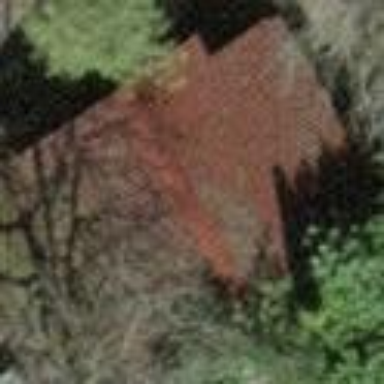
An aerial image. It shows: Shed building.